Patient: sex F, age 37
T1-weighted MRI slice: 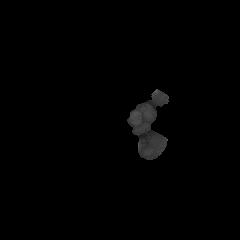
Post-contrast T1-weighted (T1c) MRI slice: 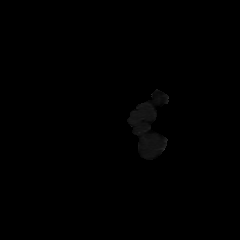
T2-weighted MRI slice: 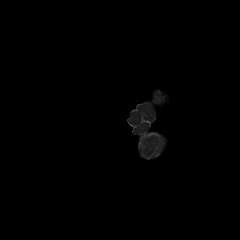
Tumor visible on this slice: no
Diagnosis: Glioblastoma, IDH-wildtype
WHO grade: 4